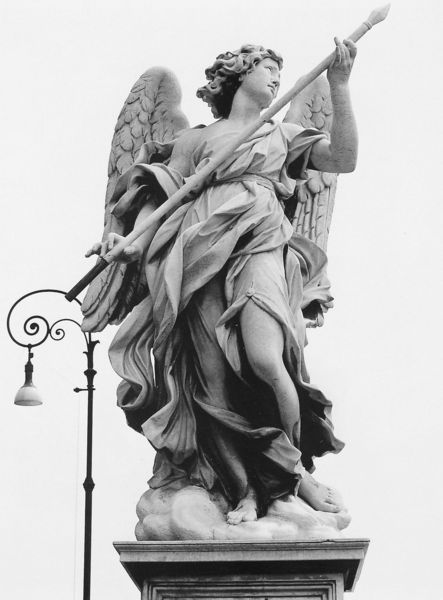
Titel: Engel mit der Lanze
Künstler: Domenico Guidi
Standort: Rom, Engelsbrücke (EU - I - Latium)
Schlagwörter: flügel, wolken, mädchen, frau, kleid, lampe, laterne, marmor, blick, tuch, wolke, falten, sockel, stein, gewand, haare, engel, skulptur, statue, füße, papier, stab, lanze, plastik, knie, foto, denkmal, draußen, schwert, göttin, antik, mythos, speer, postament, michael, skultpur, engelsflügel, göttib